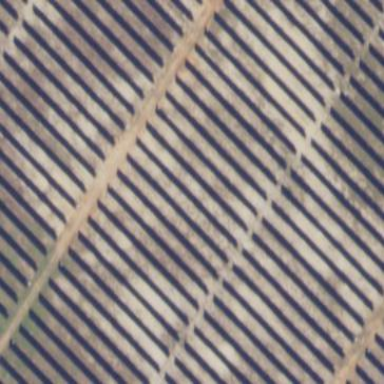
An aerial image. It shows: Solar photovoltaic panel generator.